Question: I have the following problem:
In a huge repository, there is a class that I'm interested in but that is no longer in the repository to be found. I stumbled over it in an earlier state after some search, and now I want to trace this class forward to the present.
Usually one would use Git log to trace the history of a file backward (to check who has modified that class), but since this class was deleted or moved, I would like to find the commit, where this class was removed or moved (especially to find the commit that states the reason WHY is was removed). Therefore I would need a mechanism to trace the history of that file into the "".
To visualise this, I created a simple graphic that shows a series of commits (bubbles) :

- - - -
Now in a visual manner: I want the green line UP to the blue (1.2 -> 3 -> 4), whereas when I checkout state 1.2 and call log, I only get 1.2 -> 1.1.
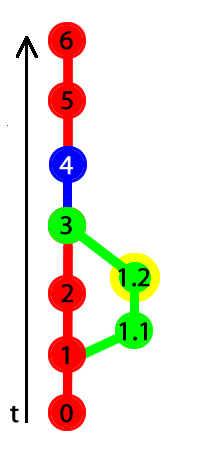
Answer: There's no easy way to trace into the future, but you can search through history to find where it vanished.
If you have a path for the file, <URL> shows how to locate the commit:
'''
git log -- path/to/file
'''
This will show all commits touching that file. You can then examine the first commit listed to see if it's a deletion or a move.
If the file's name is distinctive, and you believe it may have been renamed:
'''
git log --name-only
'''
You can search through these results for the filename.